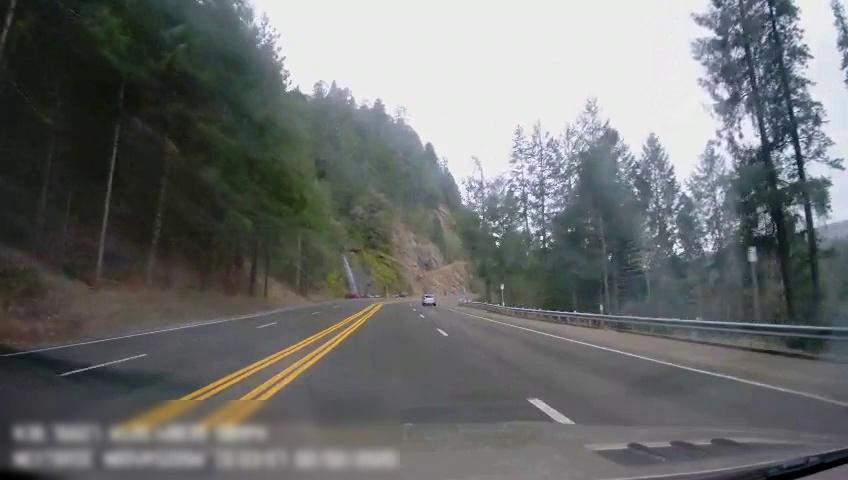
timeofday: Day
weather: Cloudy
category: Drivable Space
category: Vehicles | Car
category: Lanes | Alternate Lane
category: Lanes | Alternate Lane
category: Lanes | Alternate Lane
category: Lanes | Current Lane
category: Lanes | Current Lane
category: Lanes | Alternate Lane